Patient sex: M
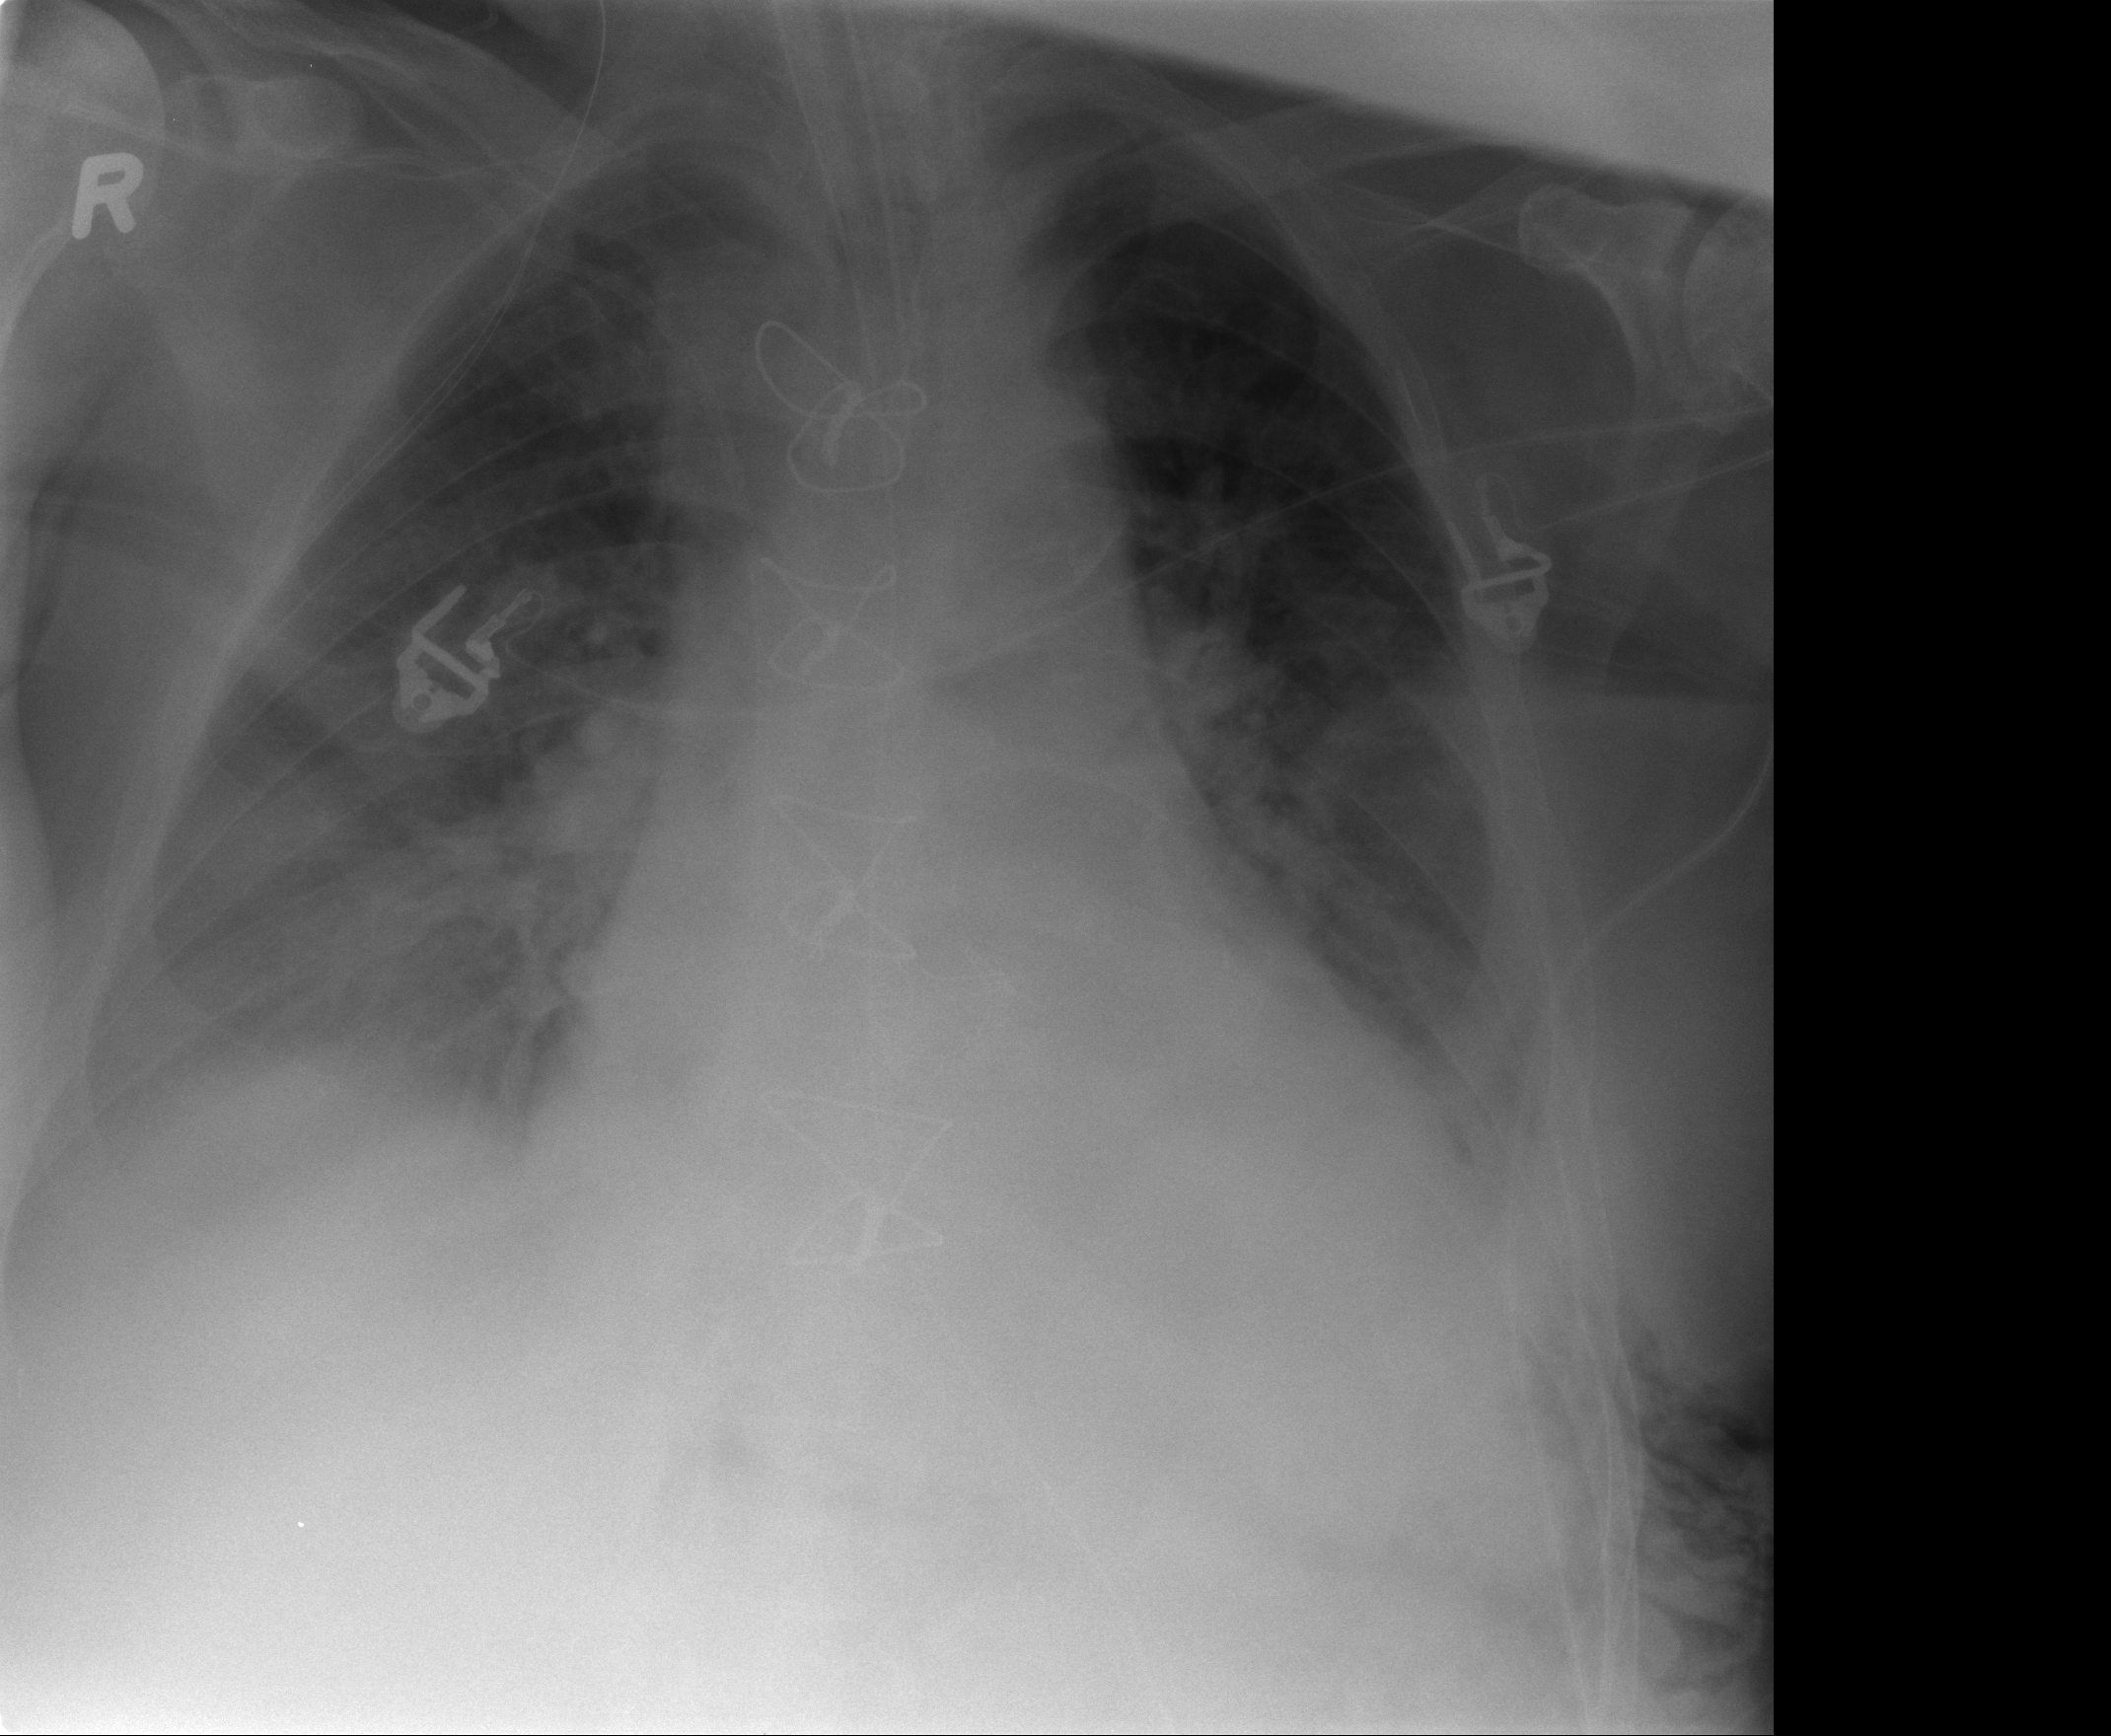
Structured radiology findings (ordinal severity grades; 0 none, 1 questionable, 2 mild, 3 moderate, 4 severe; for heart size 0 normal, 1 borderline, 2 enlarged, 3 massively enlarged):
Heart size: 2
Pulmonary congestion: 3
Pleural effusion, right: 3
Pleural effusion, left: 3
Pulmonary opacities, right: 2
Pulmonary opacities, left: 2
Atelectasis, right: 2
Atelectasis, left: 2